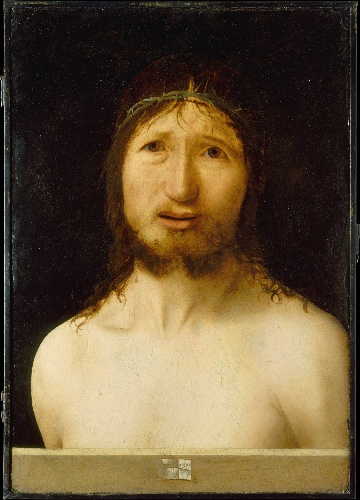
Title: Christ Crowned with Thorns
Artist: Antonello da Messina (Antonello di Giovanni d'Antonio)
Artist bio: Italian, Messina ca. 1430–1479 Messina
Object type: Painting
Classification: Paintings
Medium: Oil, possibly over tempera, on wood
Dimensions: 16 3/4 x 12 in. (42.5 x 30.5 cm)
Department: European Paintings
Credit line: The Friedsam Collection, Bequest of Michael Friedsam, 1931
Accession year: 1932
Repository: Metropolitan Museum of Art, New York, NY
Tags: Christ